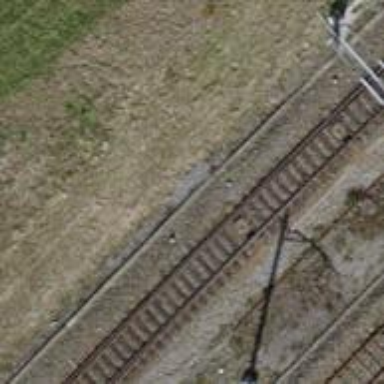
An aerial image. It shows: Railway switch.